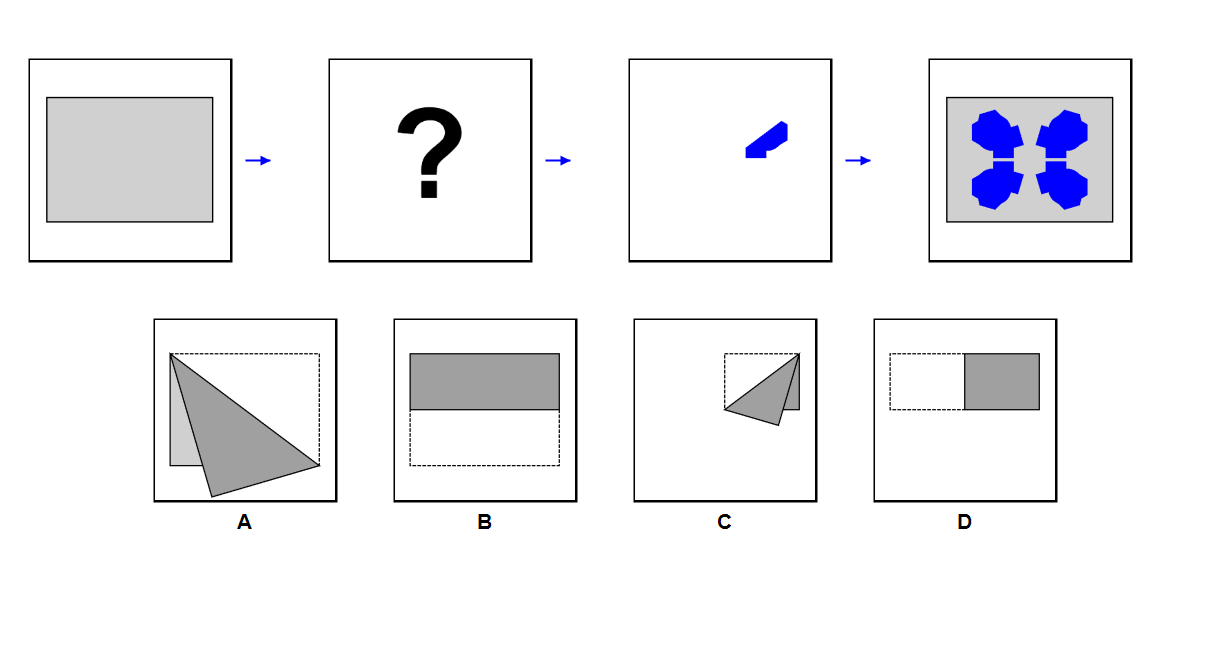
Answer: A